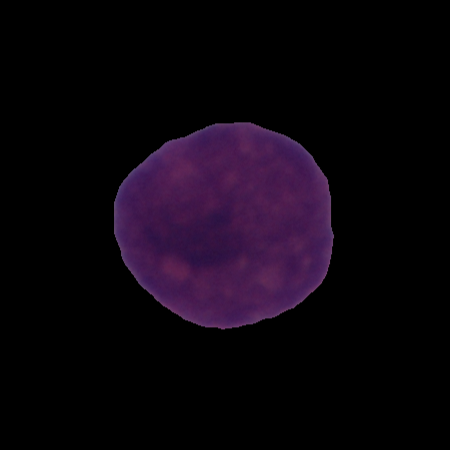
Label: cancer